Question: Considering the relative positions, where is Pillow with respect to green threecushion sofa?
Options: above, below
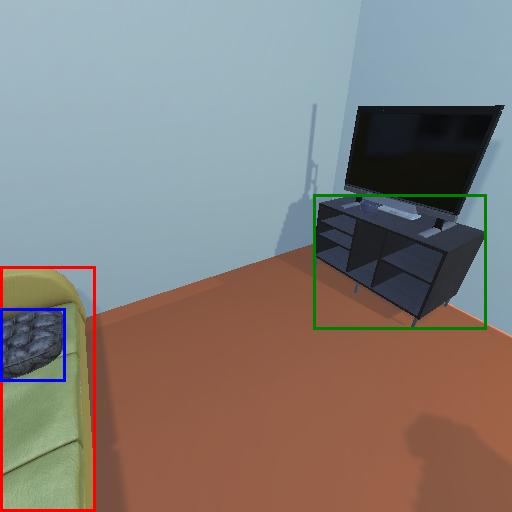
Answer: above